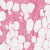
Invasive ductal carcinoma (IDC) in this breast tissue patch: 0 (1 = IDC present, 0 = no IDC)